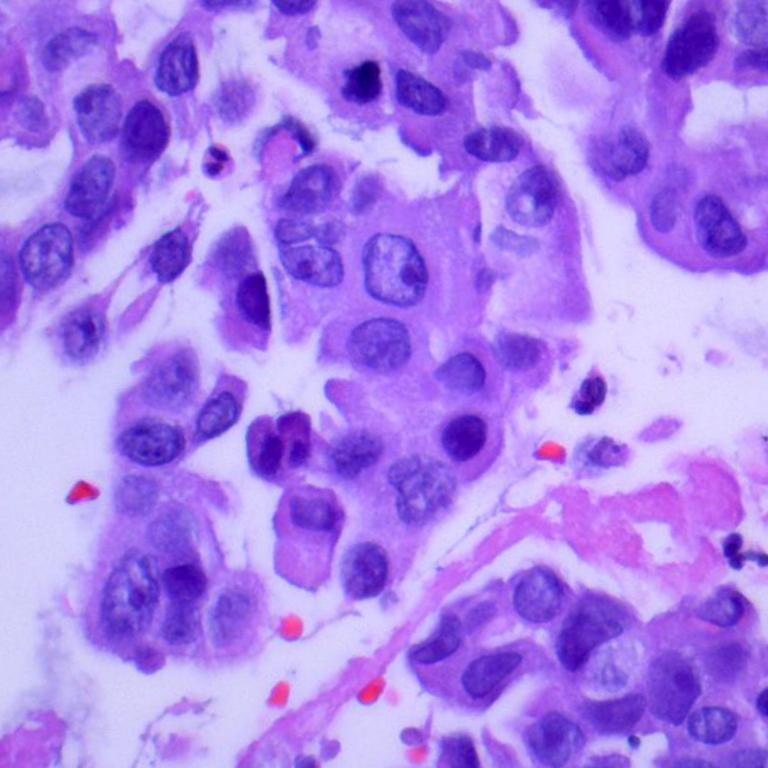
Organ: lung
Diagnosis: adenocarcinomas